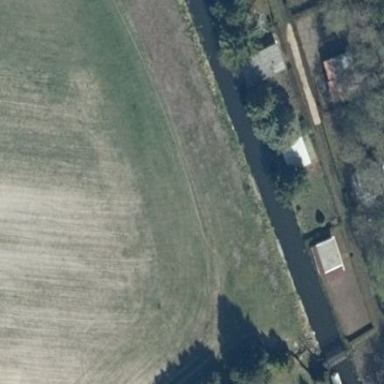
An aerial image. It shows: Canal with water flowing through it.